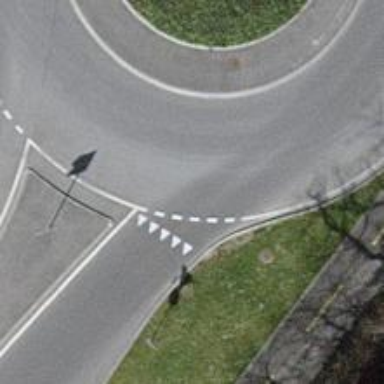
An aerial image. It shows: Road with "give way" sign.